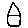
Label: house